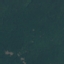
Land use / land cover: Forest